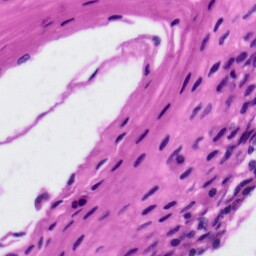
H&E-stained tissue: Tonsil